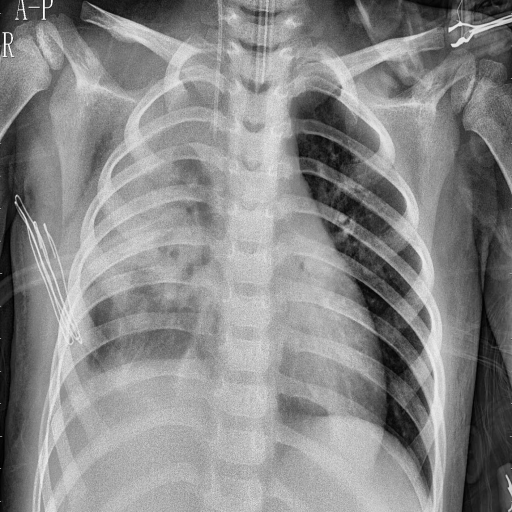
Finding: PNEUMONIA